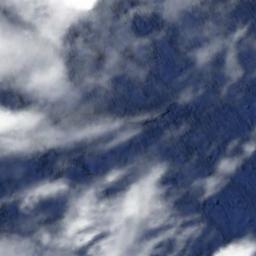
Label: cloud